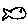
Label: fish